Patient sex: M
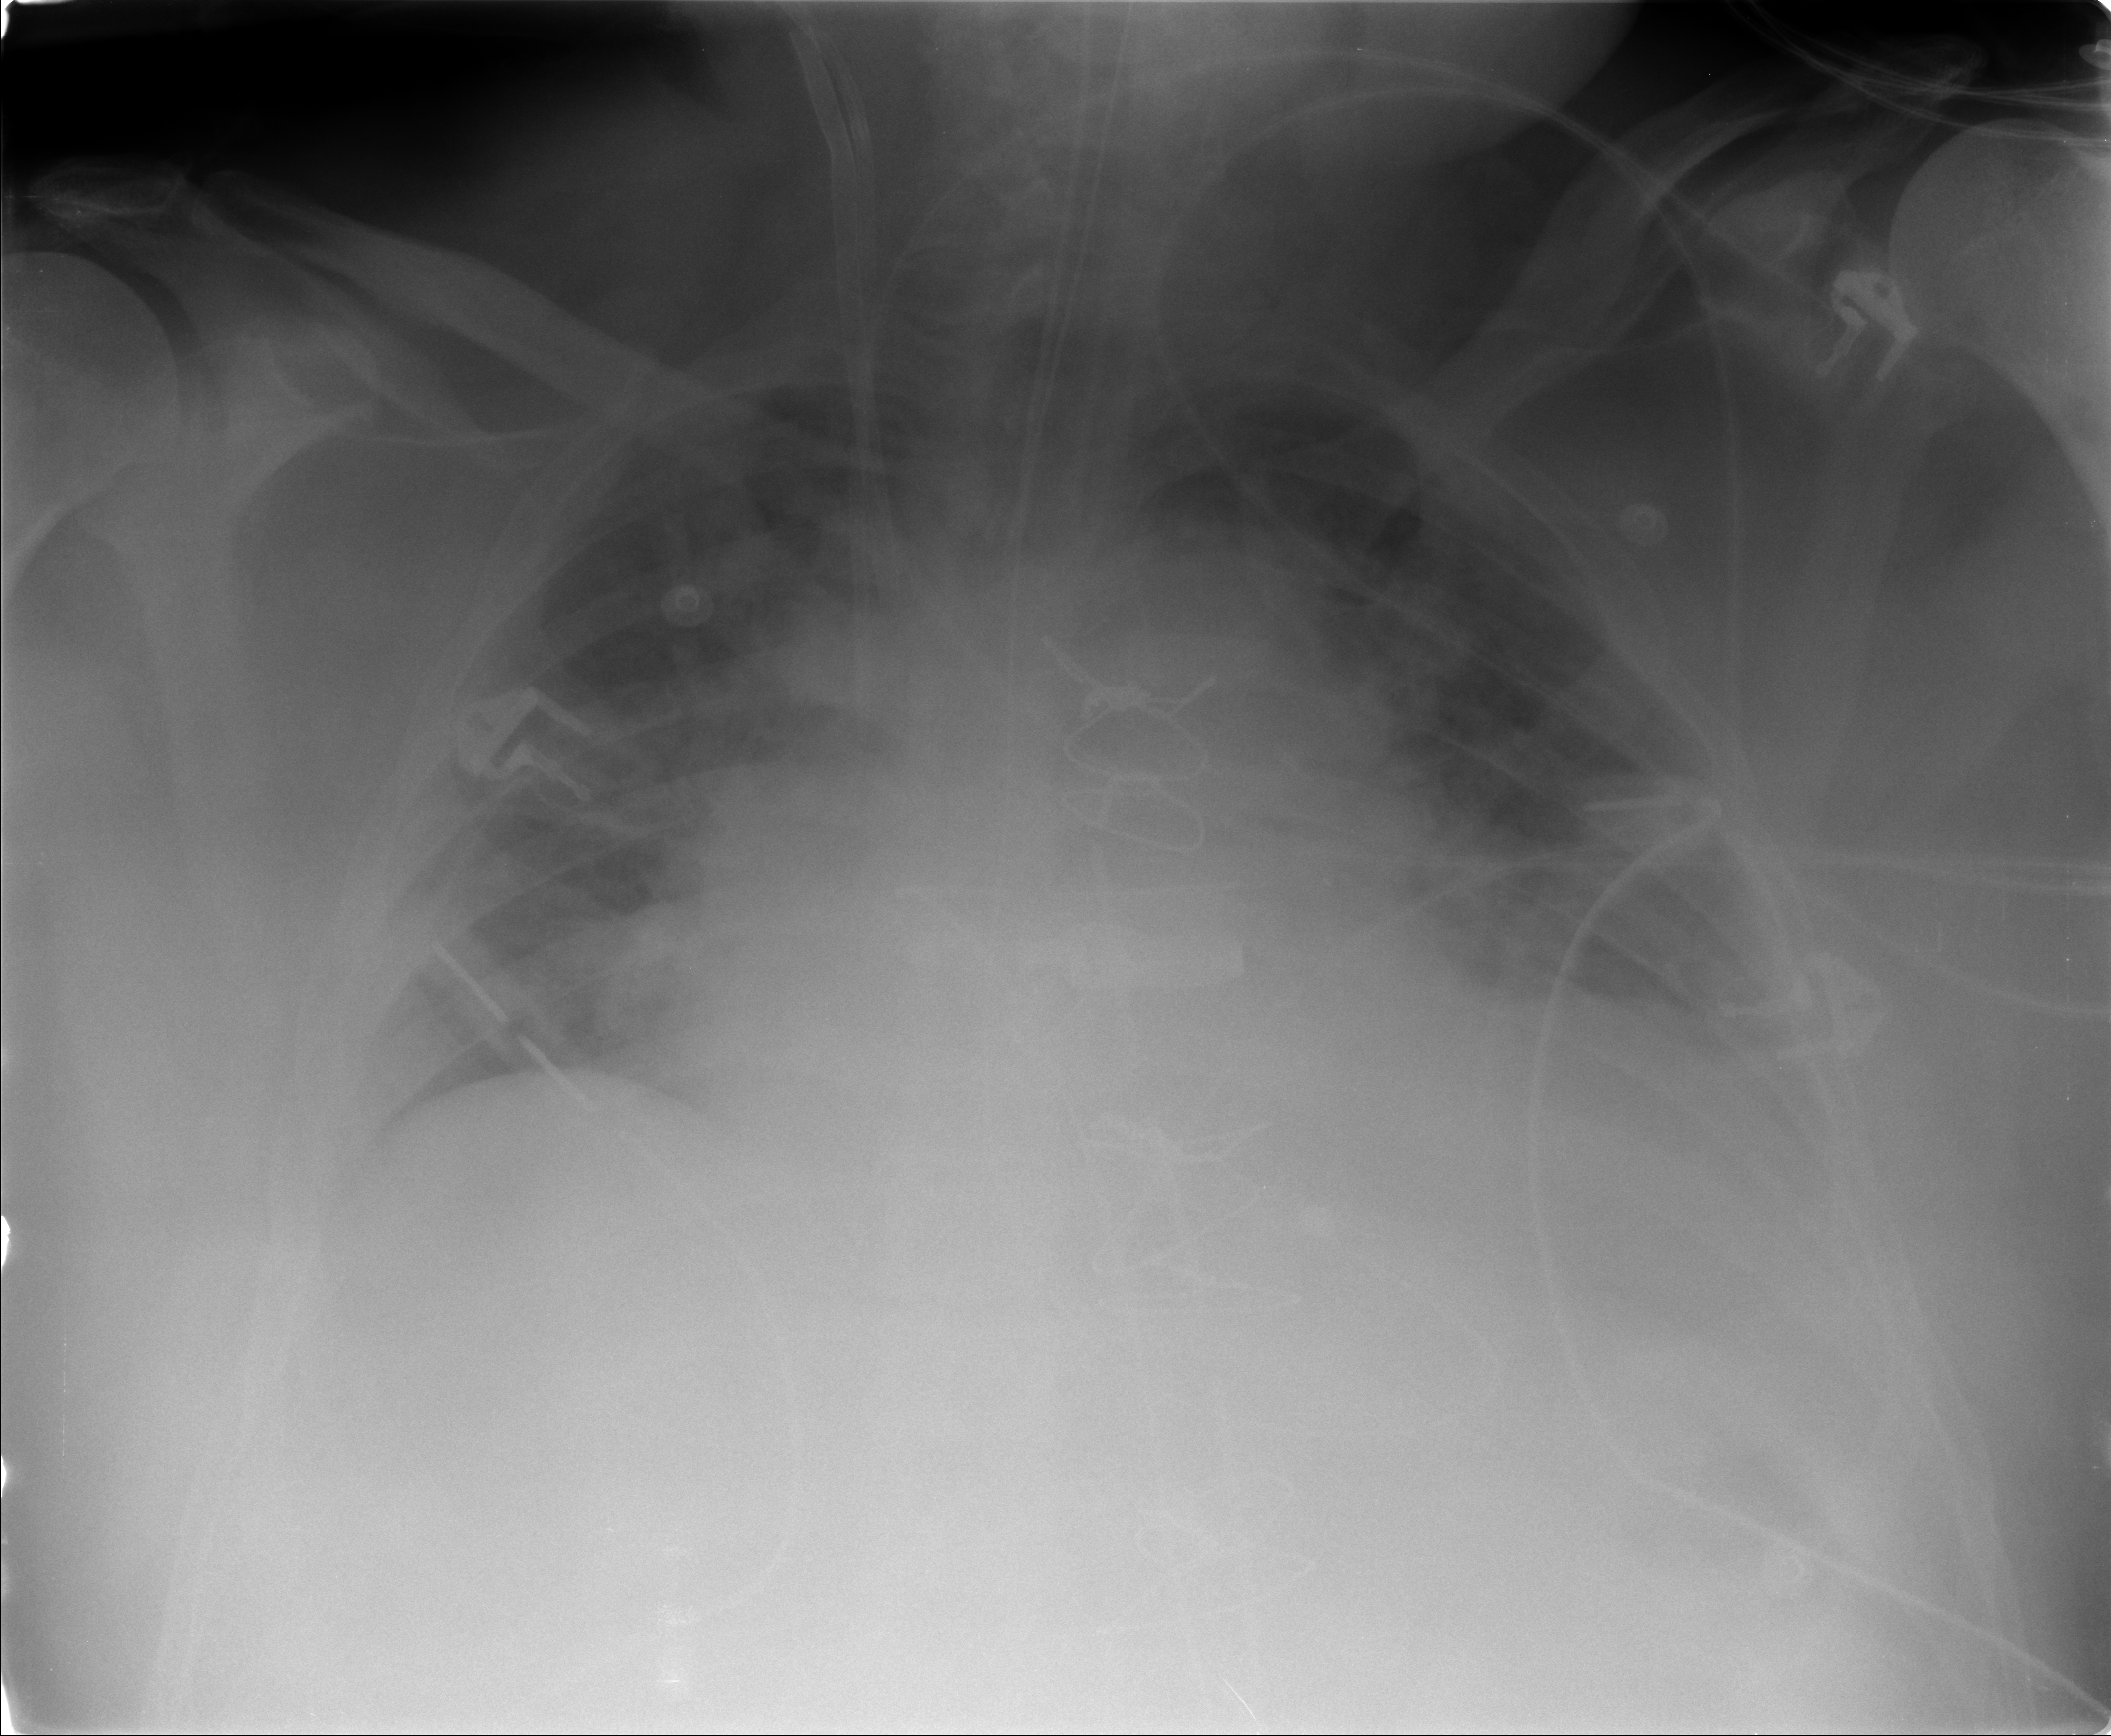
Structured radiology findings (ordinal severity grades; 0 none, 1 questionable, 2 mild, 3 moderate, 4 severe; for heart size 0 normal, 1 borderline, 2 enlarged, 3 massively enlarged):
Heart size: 2
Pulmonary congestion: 0
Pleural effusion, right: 1
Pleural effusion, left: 1
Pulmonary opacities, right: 0
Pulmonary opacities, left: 0
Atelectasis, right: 2
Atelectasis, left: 2